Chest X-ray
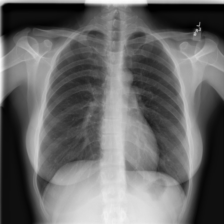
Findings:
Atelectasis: negative
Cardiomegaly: negative
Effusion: negative
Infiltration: negative
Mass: negative
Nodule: negative
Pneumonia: negative
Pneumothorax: negative
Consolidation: negative
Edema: negative
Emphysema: negative
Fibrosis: negative
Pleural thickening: negative
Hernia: negative